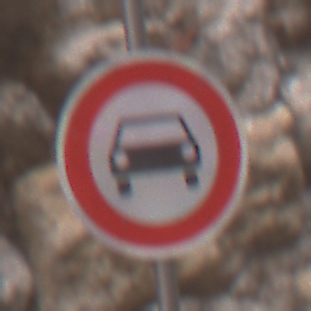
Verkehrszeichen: VerbotKraftwagen
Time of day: Midday
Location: Outdoor (Urban)
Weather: PartlyCloudy
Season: NotSpecified
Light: Natural